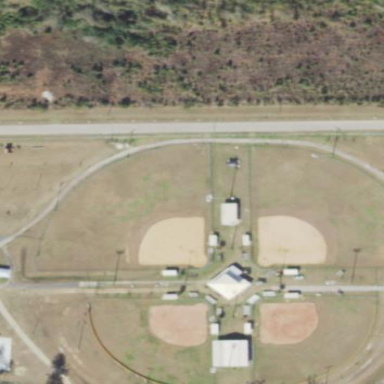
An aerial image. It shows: Baseball pitch for leisure land.